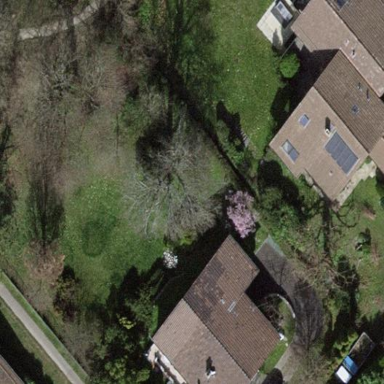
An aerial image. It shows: Garden enclosed by fence.